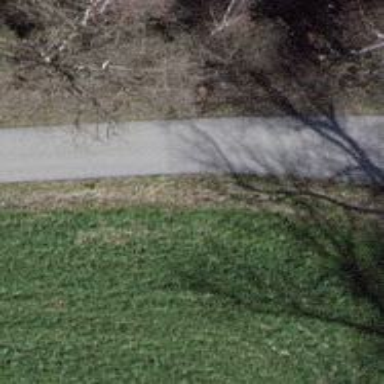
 suitable for agricultural vehicles. It also serves as bicycle road."